Question: I am working on a project where I load a list of students depending on the date selected and the teacher chosen from a dropdown.The list contains those students data whose class teacher is the teacher selected. Now i am using the following query:
'''
select s.studentcode,s.studentname,a.attdate,if(a.period='01' or
a.period='AM',a.status,'') as attAM,if(a.period='PM',a.status,'') as attPM
from tblstudent s left join tblattendance a on s.studentcode=a.studentcode
where s.classcode='10002' and a.attdate='2014-04-11'
'''
Now the problem with the above is query is that if i chose some date like 2014-04-15 then as attendance is not marked for this date then no record is found,but i want that the student list is always displayed and if attendance is marked for that date it should be displayed accordingly else those fields will be blank

The above screenshot is displaying the list which I want.Now the field AM should be blank if attendance for that date is not marked and if it is marked it should contain the corresponding attendance
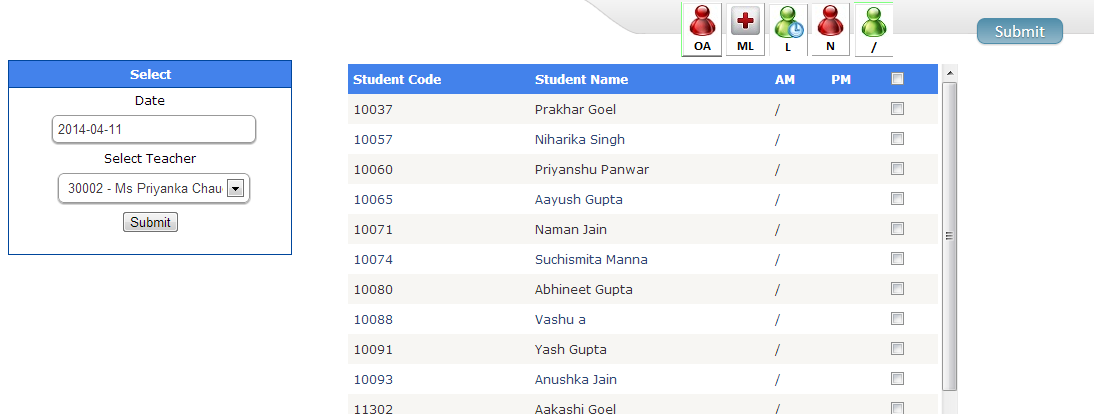
Answer: Move your 'AND a.attdate = '2014-04-11'' to join's ON() clause so if date is not present it still returns the records for 's.classcode = '10002'' and 'a.attdate' column will be null in the result set,where filter is applied to whole resultset where as using additional condition in join will filter the records from right table i.e 'tblattendance' not on whole resultset
'''
SELECT
s.studentcode,
s.studentname,
a.attdate,
IF(
a.period = '01'
OR a.period = 'AM',
a.status,
''
) AS attAM,
IF(a.period = 'PM', a.status, '') AS attPM
FROM
tblstudent s
LEFT JOIN tblattendance a
ON (s.studentcode = a.studentcode AND a.attdate = '2014-04-11')
WHERE s.classcode = '10002'
'''